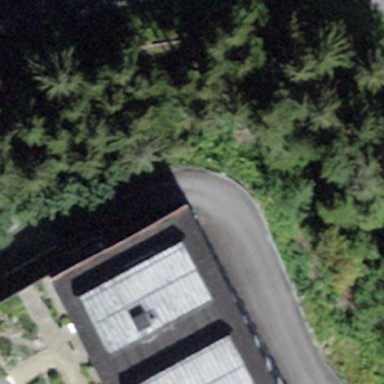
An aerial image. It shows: Part of building.